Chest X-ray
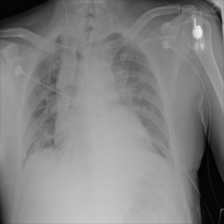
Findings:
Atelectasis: negative
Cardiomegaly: negative
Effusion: negative
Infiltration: positive
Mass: negative
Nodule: negative
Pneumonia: negative
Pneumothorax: positive
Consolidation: negative
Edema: negative
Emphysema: negative
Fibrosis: negative
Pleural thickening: negative
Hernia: negative